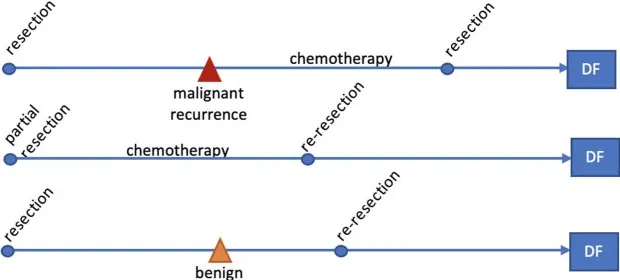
Timelines for cases 1-3 summarizing treatment, recurrences and final outcome.
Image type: chart (chart)